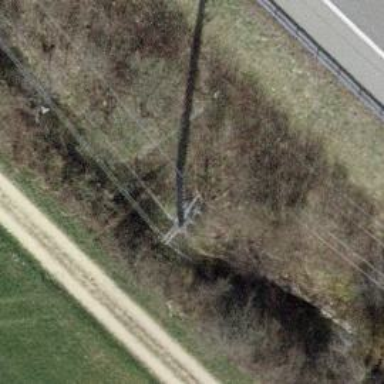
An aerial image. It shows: Power line is depicted.